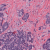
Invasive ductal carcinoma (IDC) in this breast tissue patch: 1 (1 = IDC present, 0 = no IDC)